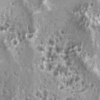
Label: not_dusty